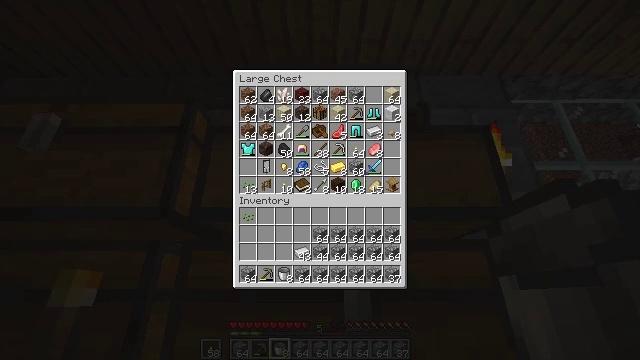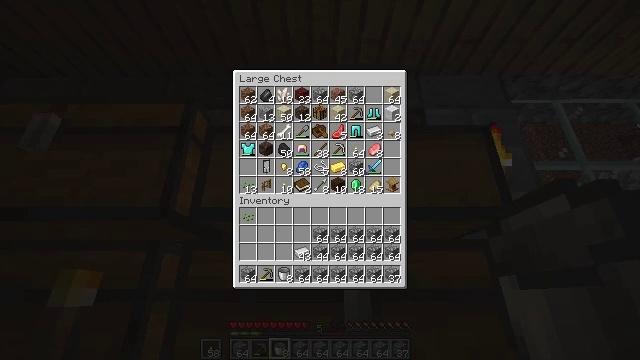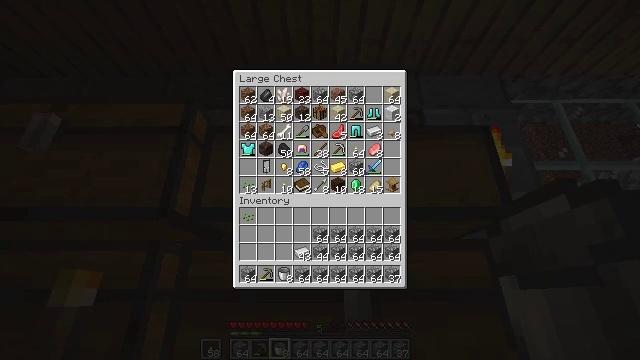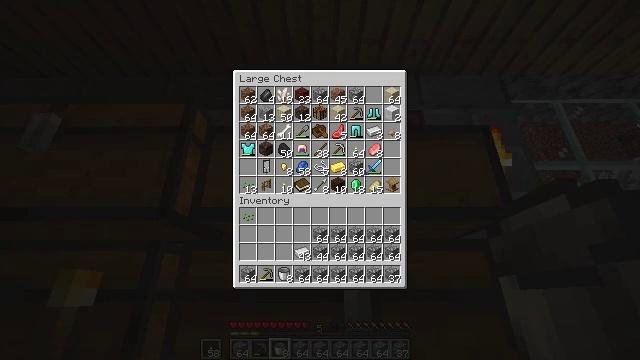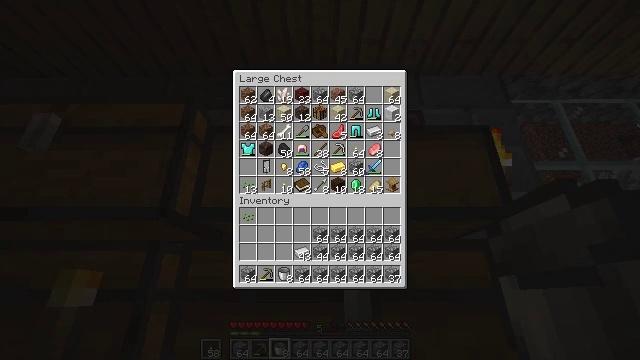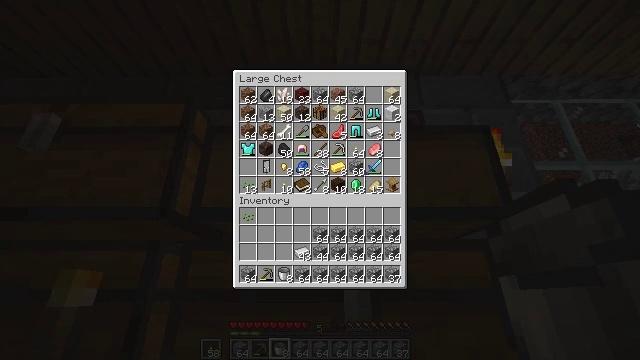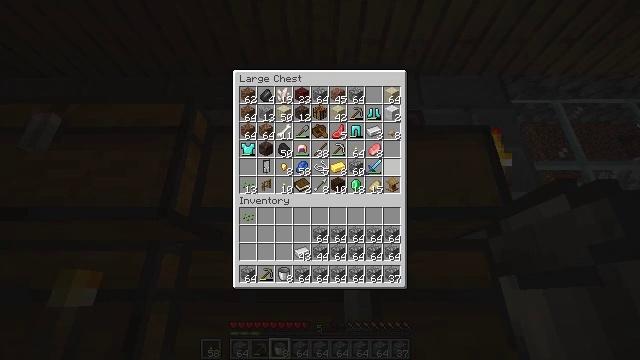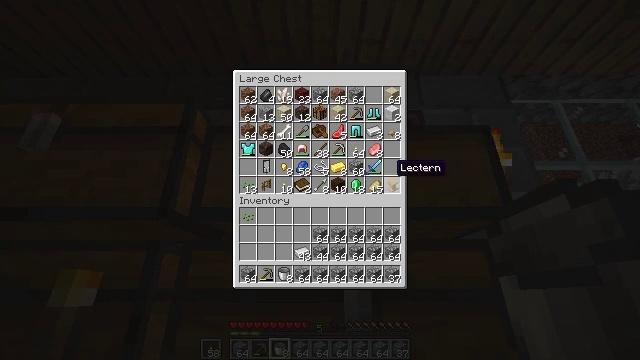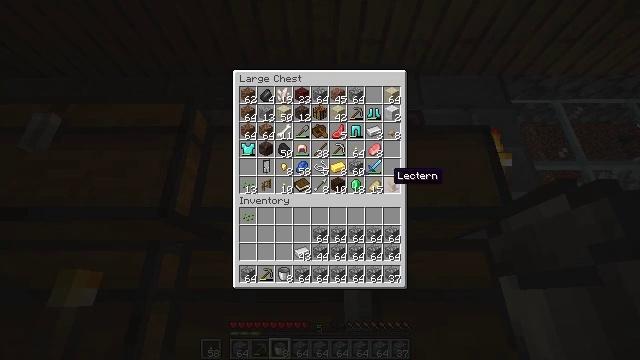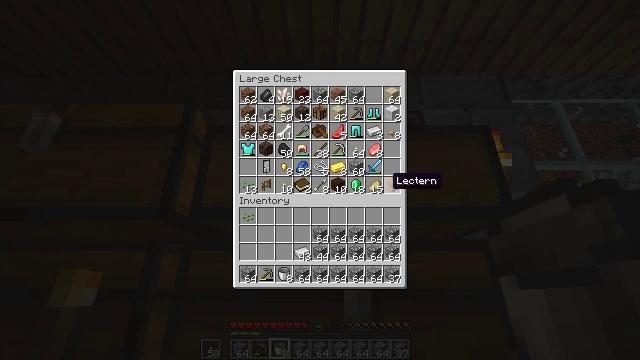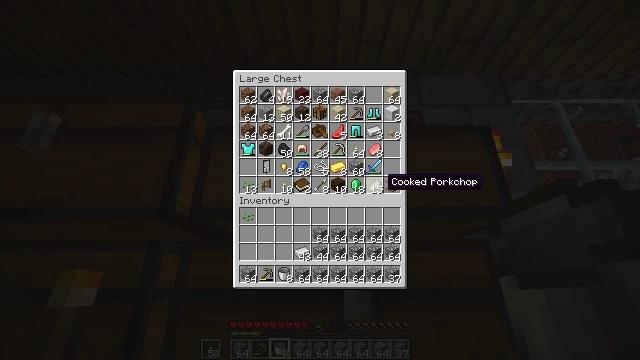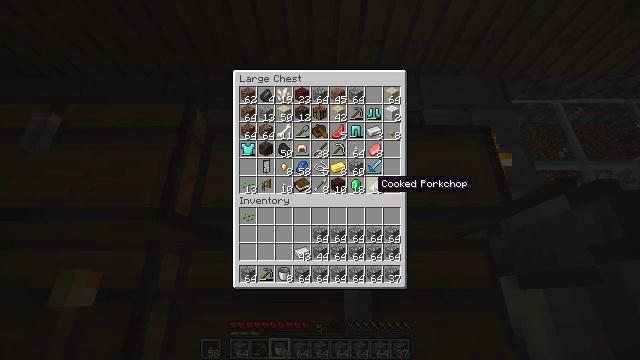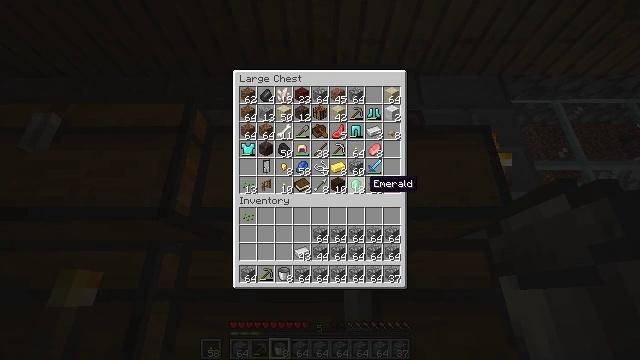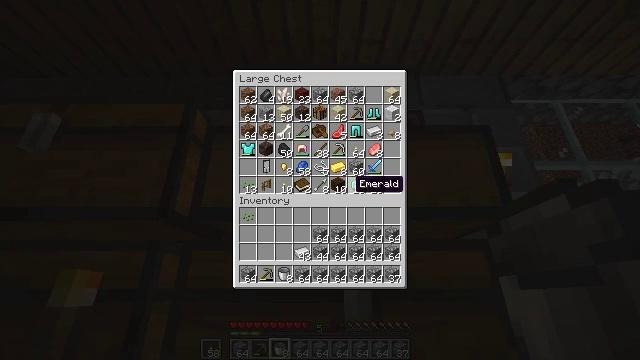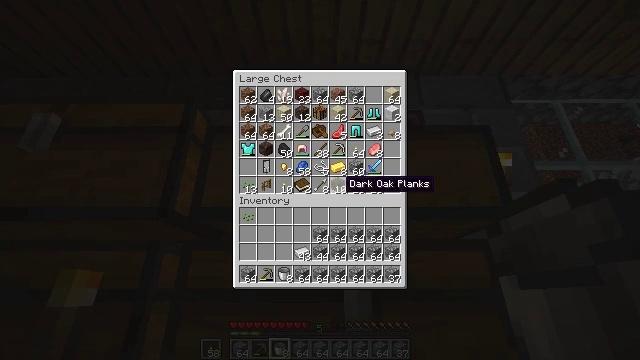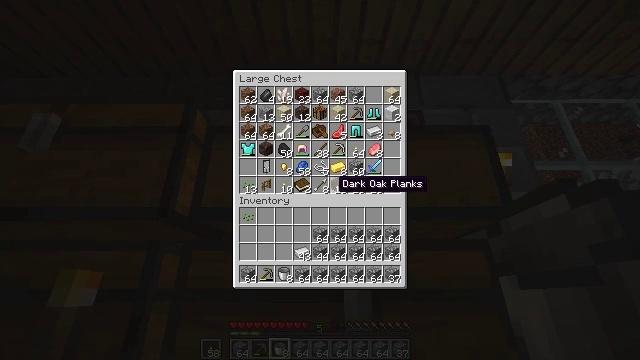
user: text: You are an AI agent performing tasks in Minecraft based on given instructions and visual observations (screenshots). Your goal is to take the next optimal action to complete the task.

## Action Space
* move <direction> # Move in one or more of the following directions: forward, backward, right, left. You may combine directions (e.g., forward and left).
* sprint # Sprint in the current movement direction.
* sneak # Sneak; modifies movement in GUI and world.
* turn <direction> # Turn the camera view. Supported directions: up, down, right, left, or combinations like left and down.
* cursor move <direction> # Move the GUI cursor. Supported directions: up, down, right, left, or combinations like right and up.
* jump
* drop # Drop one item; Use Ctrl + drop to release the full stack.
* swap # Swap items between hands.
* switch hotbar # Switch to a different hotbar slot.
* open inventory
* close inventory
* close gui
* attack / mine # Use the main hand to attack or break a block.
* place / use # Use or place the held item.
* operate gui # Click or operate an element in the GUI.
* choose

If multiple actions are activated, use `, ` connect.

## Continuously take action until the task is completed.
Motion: motion action
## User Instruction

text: Interact with the crafting table to get a dark oak trapdoor.
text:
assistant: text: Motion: no_op
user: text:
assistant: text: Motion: no_op
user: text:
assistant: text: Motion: no_op
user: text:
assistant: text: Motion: no_op
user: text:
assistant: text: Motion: cursor move left and down
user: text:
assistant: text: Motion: cursor move left and down
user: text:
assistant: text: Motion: cursor move down
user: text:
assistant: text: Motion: cursor move down
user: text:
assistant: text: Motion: no_op
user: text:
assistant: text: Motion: no_op
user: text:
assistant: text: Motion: cursor move left
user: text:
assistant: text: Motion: cursor move left
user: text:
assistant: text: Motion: cursor move left
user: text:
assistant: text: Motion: cursor move left
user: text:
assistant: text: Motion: cursor move left
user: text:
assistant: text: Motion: cursor move left
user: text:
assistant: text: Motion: cursor move left
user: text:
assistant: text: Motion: cursor move left
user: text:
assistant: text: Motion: cursor move left
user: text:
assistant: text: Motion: no_op
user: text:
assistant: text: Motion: no_op
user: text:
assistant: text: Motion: no_op
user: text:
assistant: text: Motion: no_op
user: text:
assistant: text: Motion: no_op
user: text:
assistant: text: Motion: cursor move left and up
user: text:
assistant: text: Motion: cursor move up
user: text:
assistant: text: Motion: no_op
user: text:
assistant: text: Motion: cursor move up
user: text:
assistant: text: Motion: cursor move up
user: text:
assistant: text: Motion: cursor move up